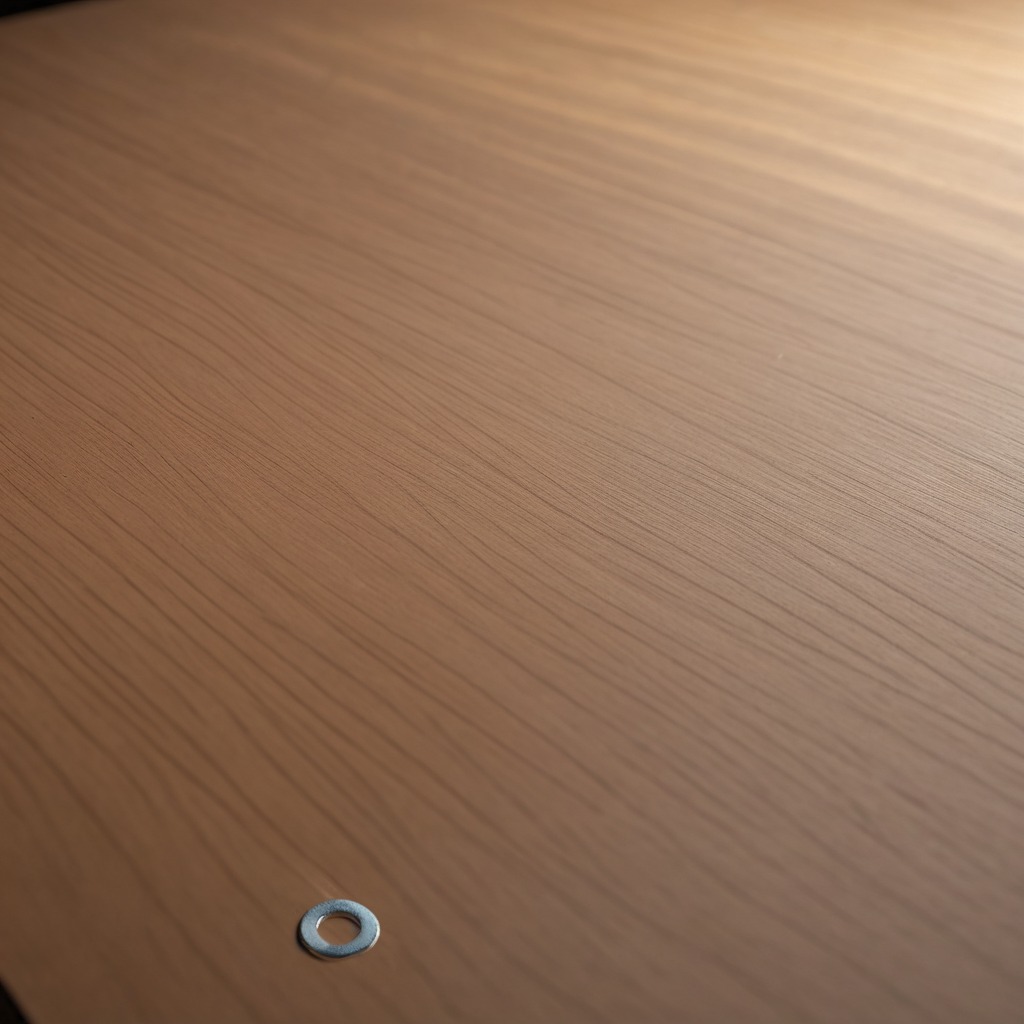
A flat metal washer lies on a wooden table inside a workshop at night.